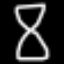
Label: hourglass